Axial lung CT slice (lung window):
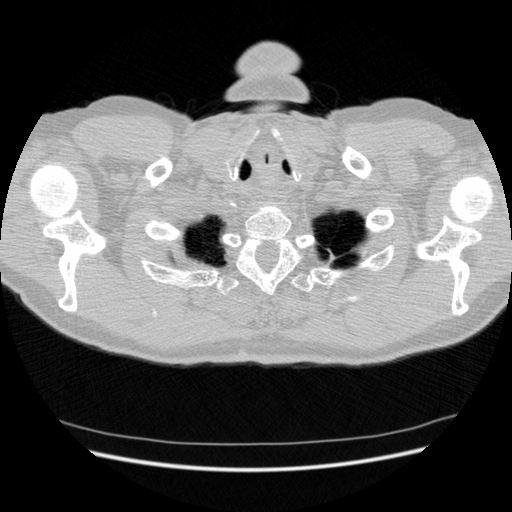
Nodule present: no